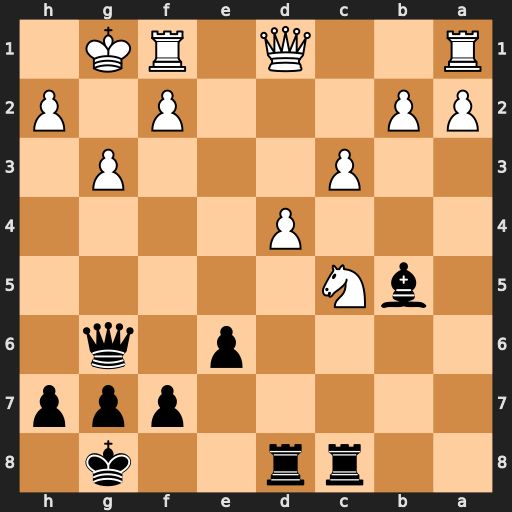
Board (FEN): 2rr2k1/5ppp/4p1q1/1bN5/3P4/2P3P1/PP3P1P/R2Q1RK1
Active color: b
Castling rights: -
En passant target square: -
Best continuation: Rxc5 dxc5 Rxd1